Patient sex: M
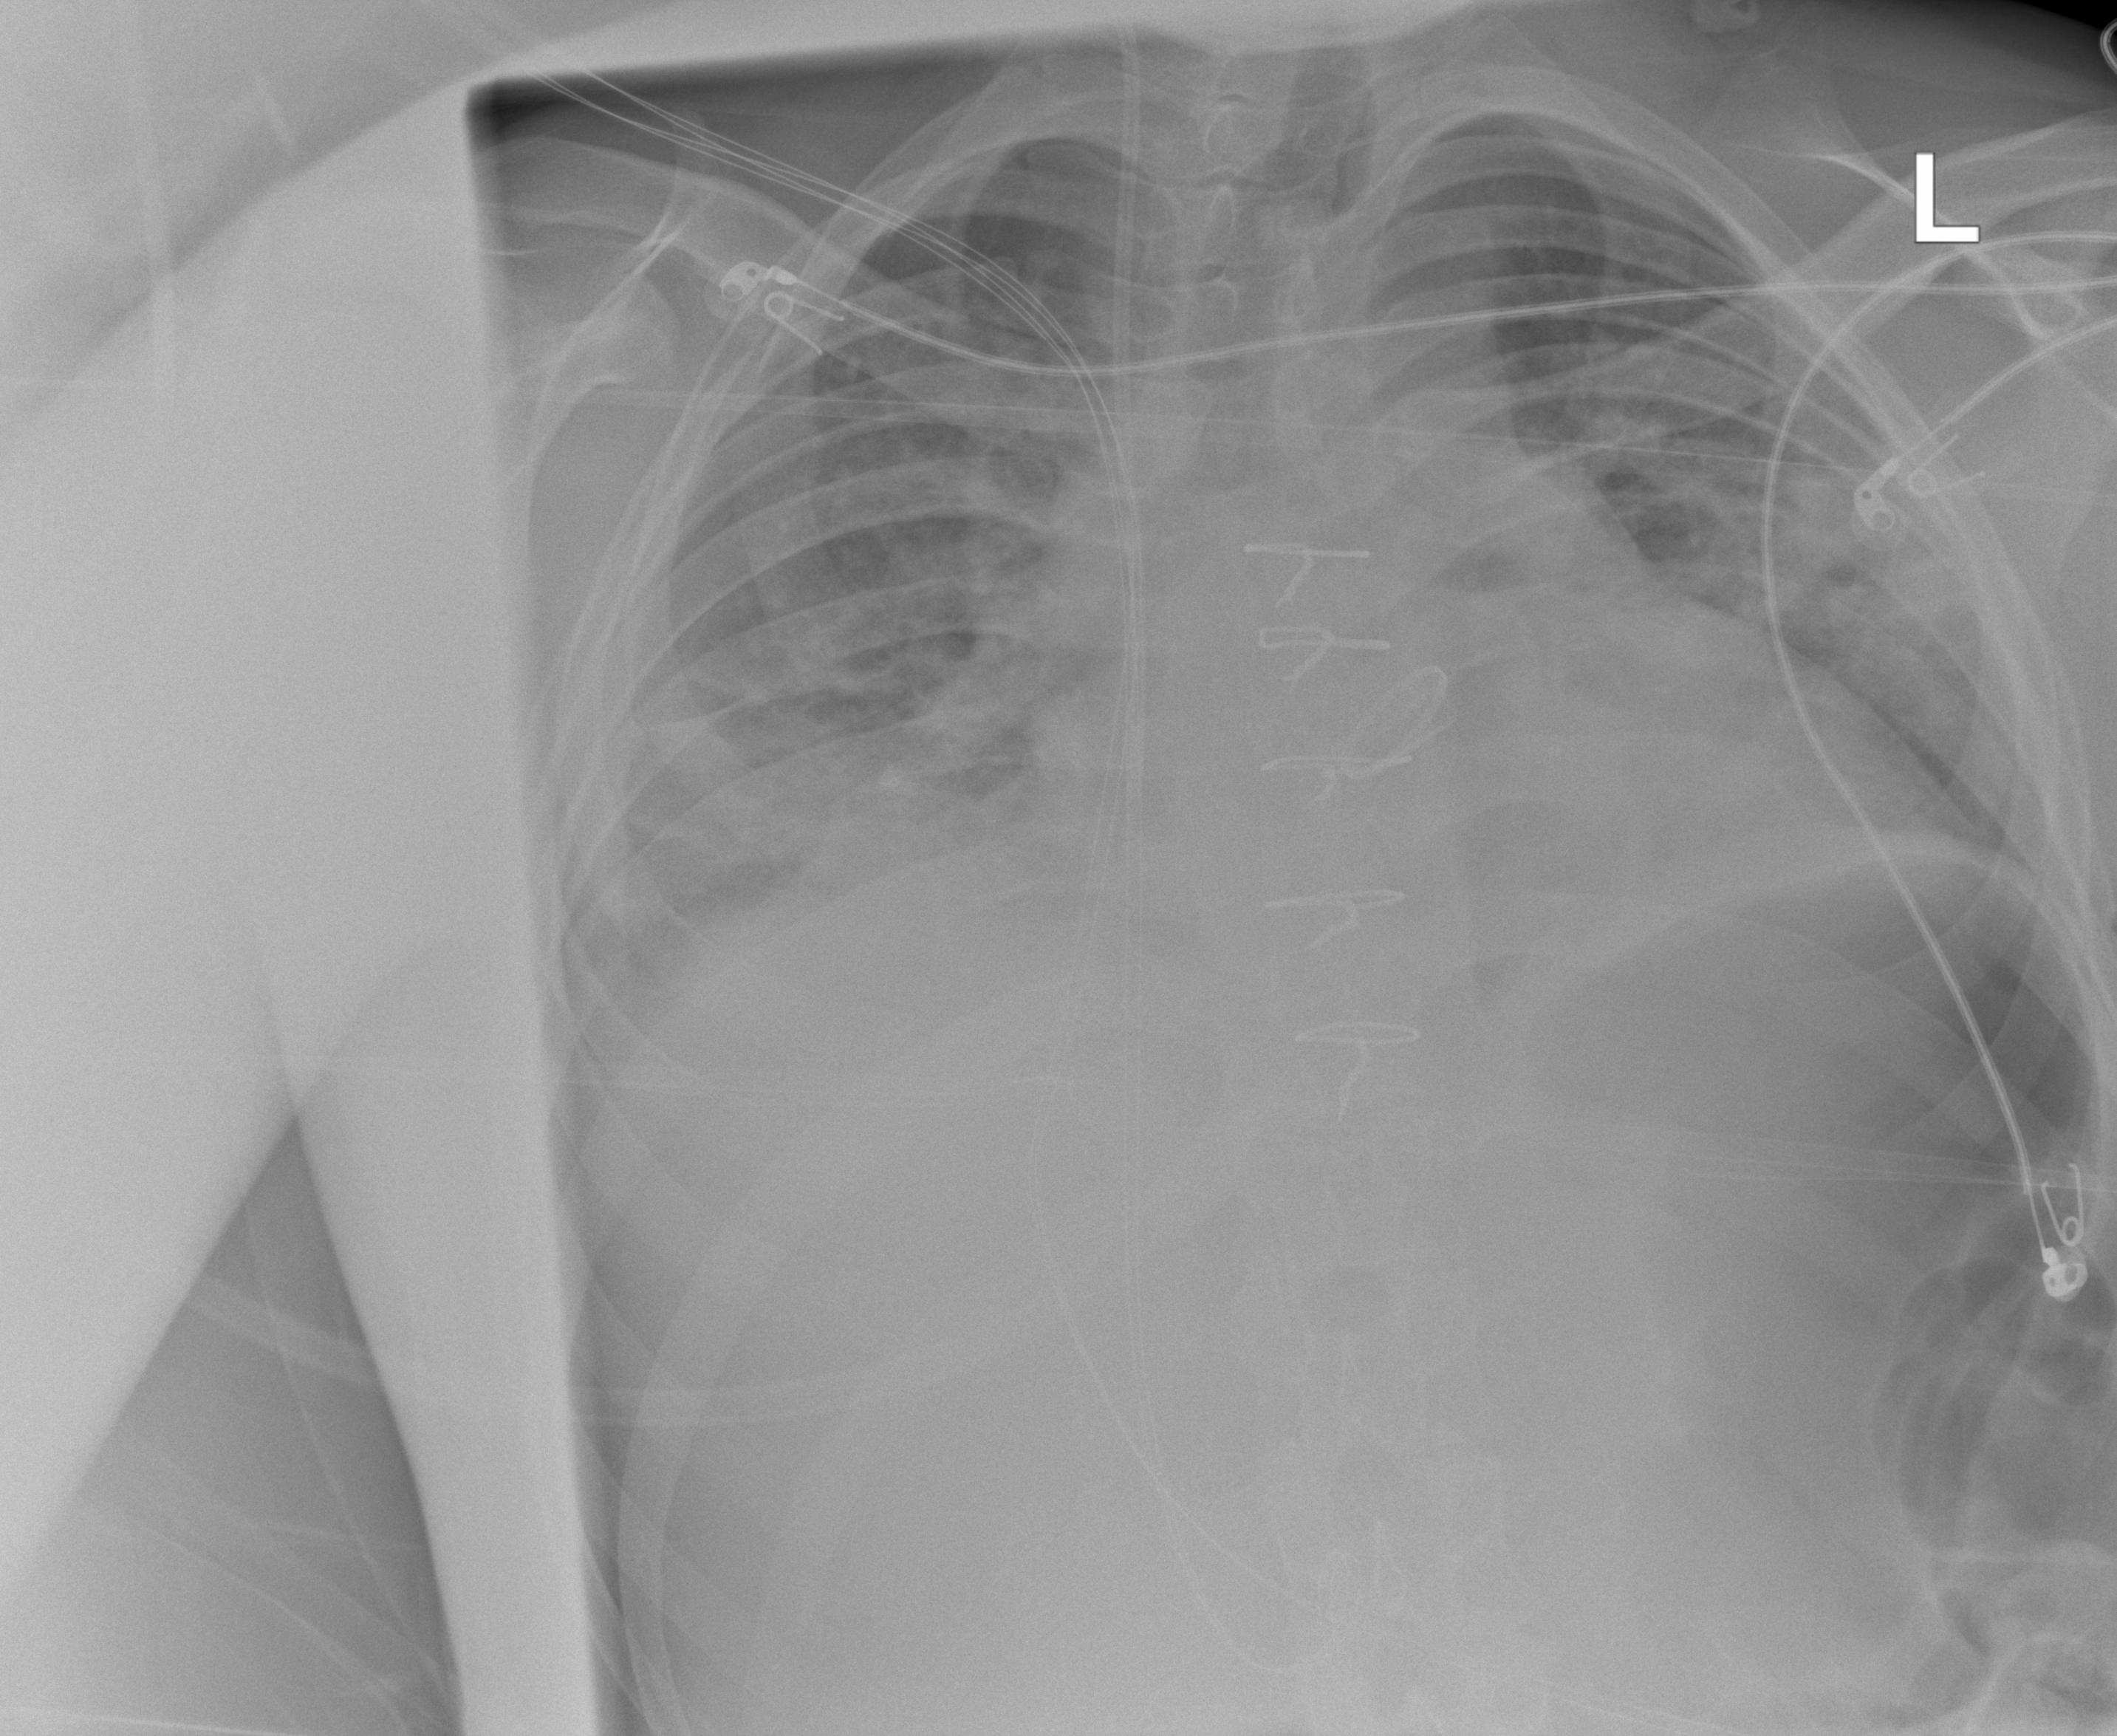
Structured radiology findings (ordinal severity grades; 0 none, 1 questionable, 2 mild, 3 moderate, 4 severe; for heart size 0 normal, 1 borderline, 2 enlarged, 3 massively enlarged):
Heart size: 2
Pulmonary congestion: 2
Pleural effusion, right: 2
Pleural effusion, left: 1
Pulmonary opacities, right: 2
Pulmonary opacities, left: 0
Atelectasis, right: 2
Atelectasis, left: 2